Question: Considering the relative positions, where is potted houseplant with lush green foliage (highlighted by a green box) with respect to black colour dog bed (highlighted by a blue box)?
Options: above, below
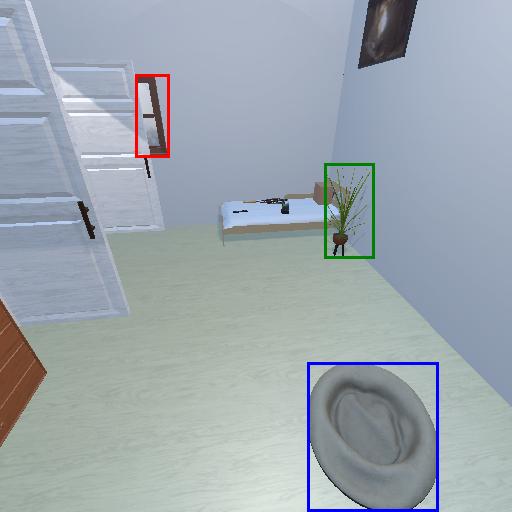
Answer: above